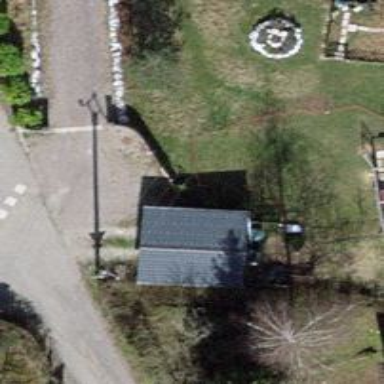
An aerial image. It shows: Minor power line with three cables.